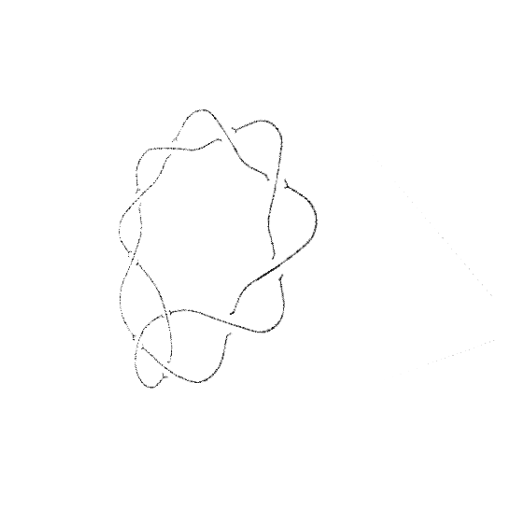
Crossing number: 10